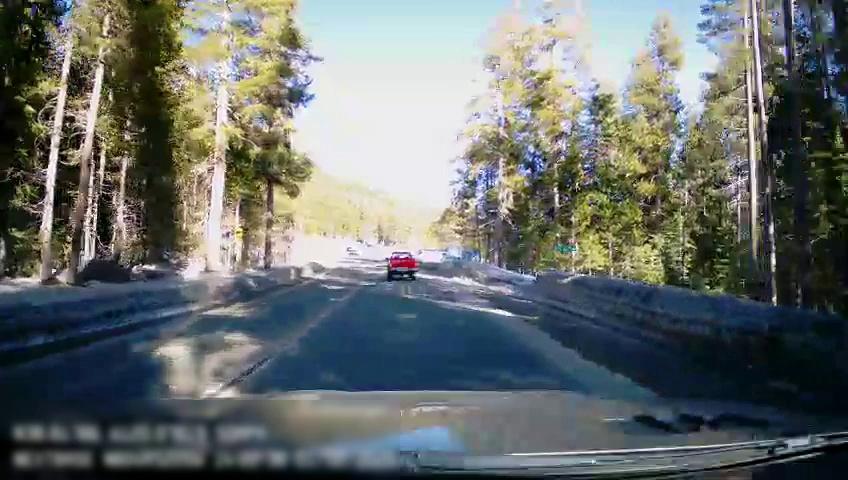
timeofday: Day
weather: Sunny
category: Drivable Space
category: Vehicles | Truck
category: Traffic | Signs